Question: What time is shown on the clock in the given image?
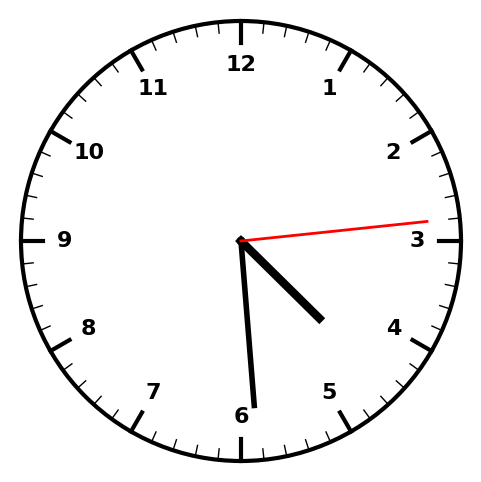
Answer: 04:29:14